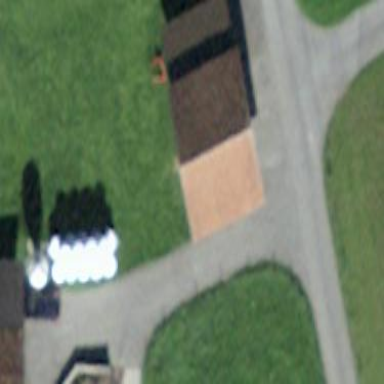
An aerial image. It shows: Shed building.